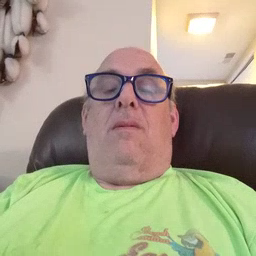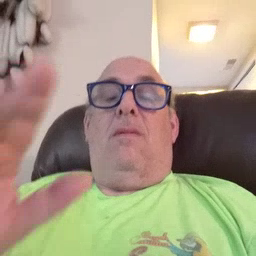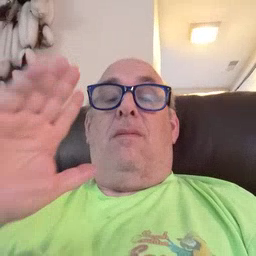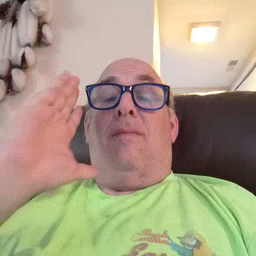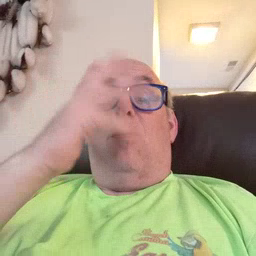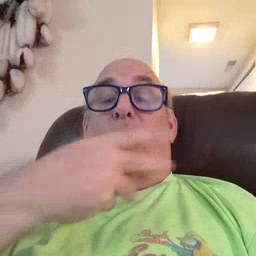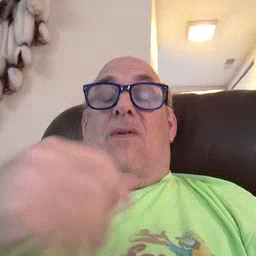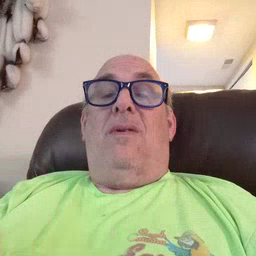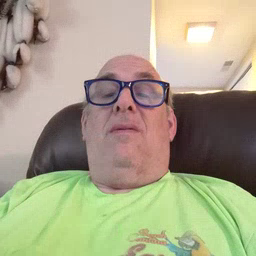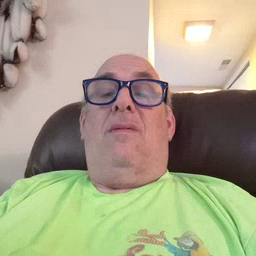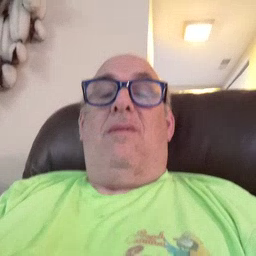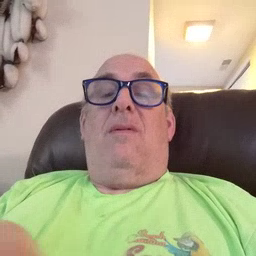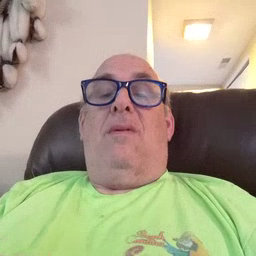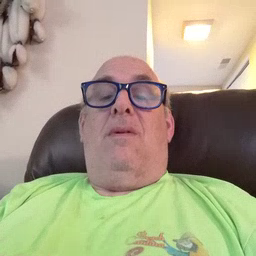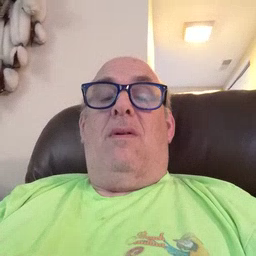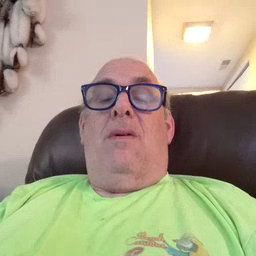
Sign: pretty